Chest X-ray:
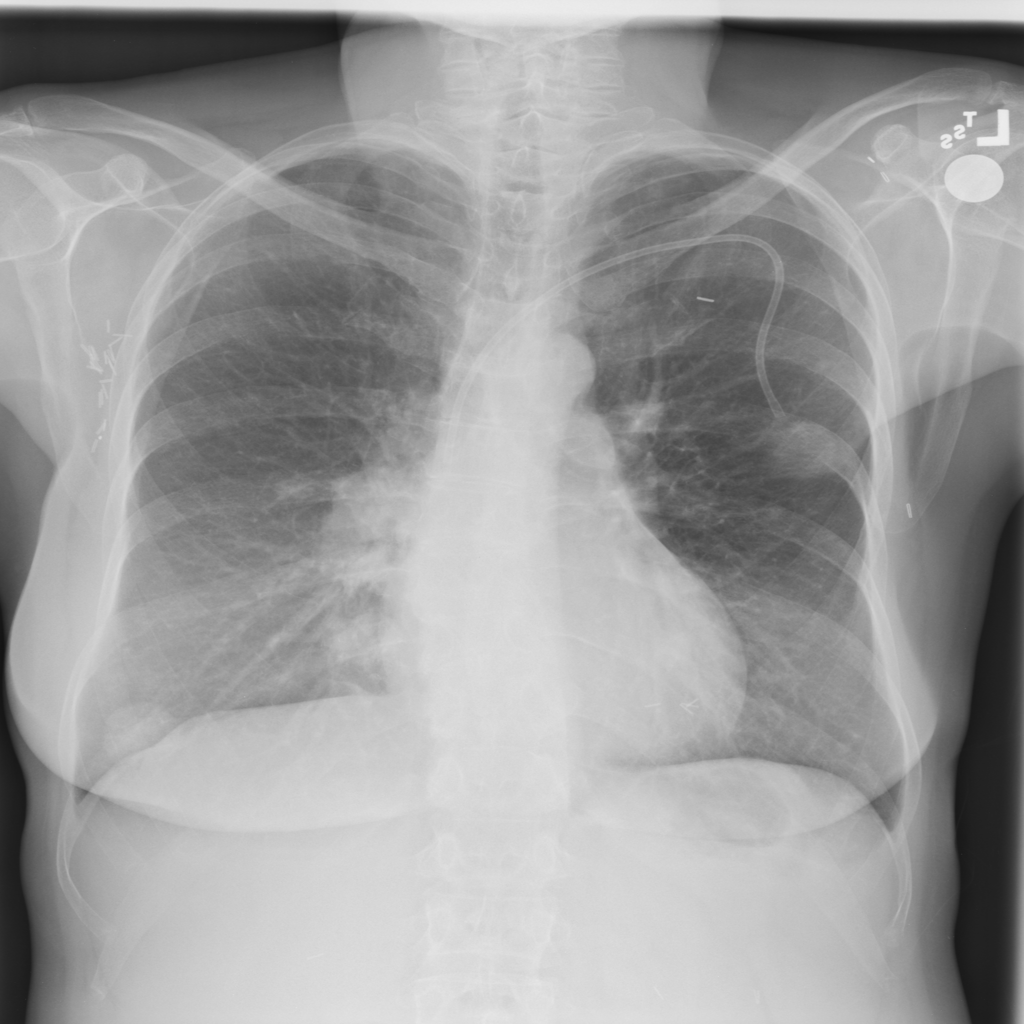
Findings: Nodule
No abnormal finding: no